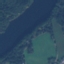
Land use / land cover class: River